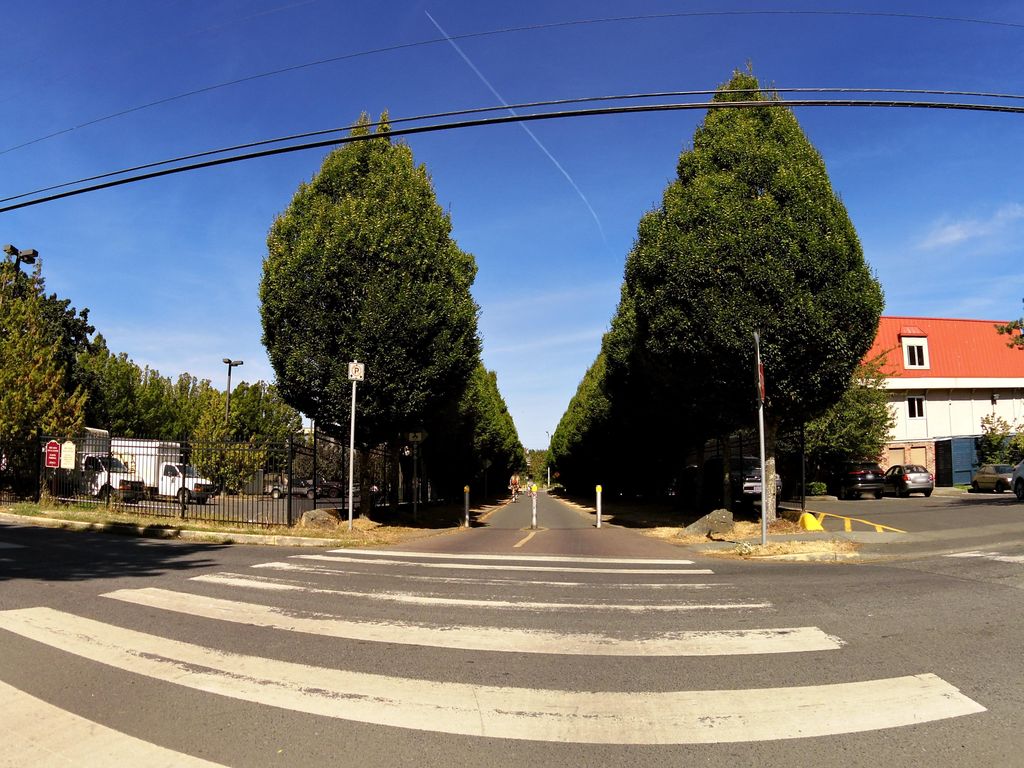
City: victoria